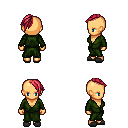
a pixel art fantasy rpg character, female body template, human, tanned skin, green robe, metal pants, ruby red long mohawk hairstyle, gray slippers, four views (front, back, left, right), 2x2 character sprite sheet, small pixel art, hard edges, no anti-aliasing